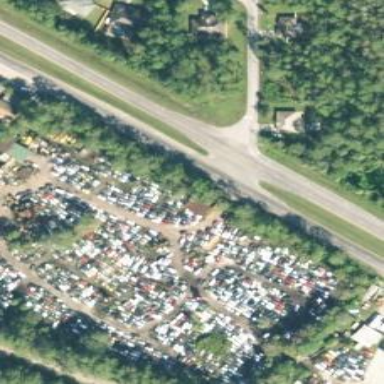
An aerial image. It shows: Industrial area designated as scrap yard.